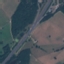
Label: Highway